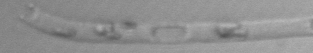
Label: Eucampia_morphytype1